Question: ## Problem
In Android Phonegap project, I can't get the value of variable.
## JavaScript Code Snippet:
'''
var currentDate = new Date();
var dateandtime = date.trim() + "T" + time.trim() + "+0000";
var dateNew = new Date(dateandtime);
var difference = dateNew.getTime() - (currentDate.getTime() - 120000); // New - Current - 2 minute
var time1 = difference / 1000;
alert("Seconds : " + time1);
'''
## Result:

If any solution for this problem then please share.
Thank you.
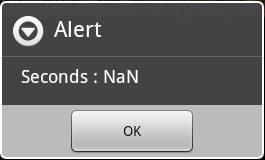
Answer: ## Try This :
'''
var currentDate = new Date();
var arrDataOfDate = data1[0].split("-");
var arrDataOfTime = data1[1].split(":");
var year = parseInt(arrDataOfDate[0]);
var month = parseInt(arrDataOfDate[1]);
var day = parseInt(arrDataOfDate[2]);
var hours = parseInt(arrDataOfTime[0]);
var minutes = parseInt(arrDataOfTime[1]);
var seconds = parseInt(arrDataOfTime[2]);
var dateNew = new Date(year, month, day, hours, minutes, seconds);
var difference = dateNew.getTime() - (currentDate.getTime() - 120000);
var time1 = parseFloat(difference / 1000);
alert("Seconds : " + parseInt(time1));
'''
I think problem in creation of .